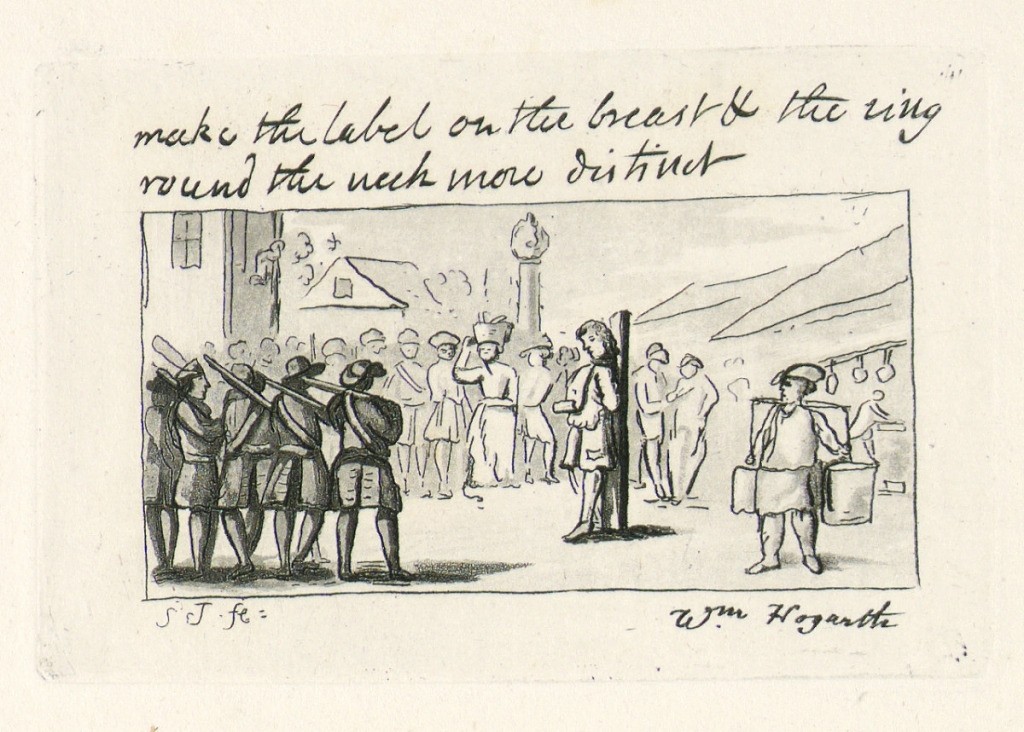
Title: Illustration for "Roman Military Punishment" by John Beaver
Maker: Samuel Ireland, English, ca. 1744–1800
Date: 1725-1794
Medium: Etching on paper
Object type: Print
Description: An execution of a soldier by a firing squad in a town.